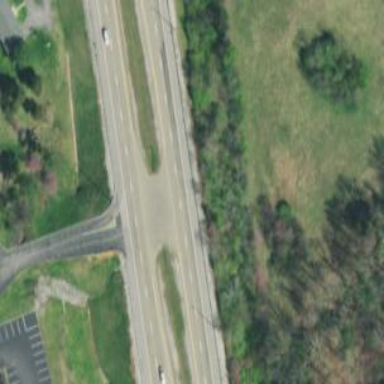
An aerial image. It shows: Primary link highway.